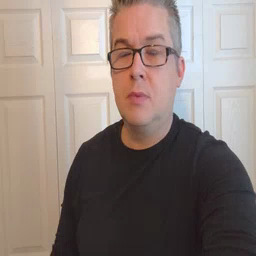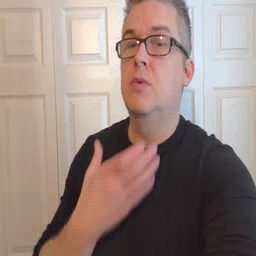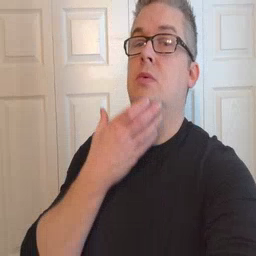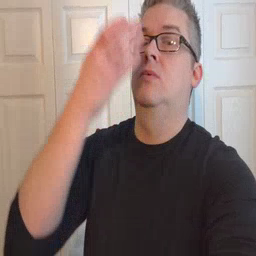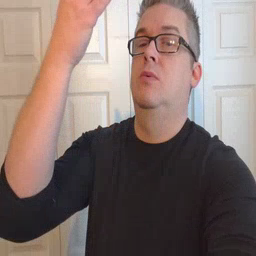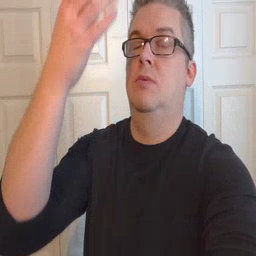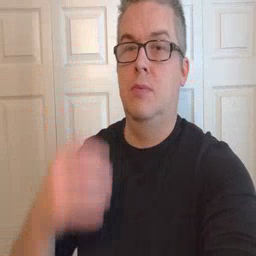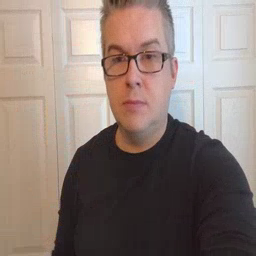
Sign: giraffe